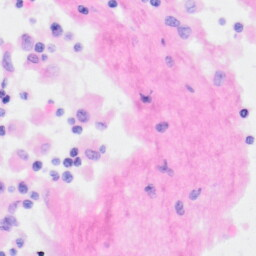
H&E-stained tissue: Kidney